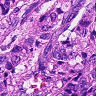
Metastatic tissue present: yes